Question: Why doesn't this page validate?
<URL>
I think the XHTML code is okay, but the <URL> do not agree.
UPDATE: The XHTML code is generated by PHP, this are the first lines of code:
'''
echo '<!DOCTYPE html PUBLIC "-//W3C//DTD XHTML 1.0 Transitional//EN"';
echo PHP_EOL;
echo ' "http://www.w3.org/TR/xhtml1/DTD/xhtml1-transitional.dtd">';
echo PHP_EOL;
echo '<html xmlns="http://www.w3.org/1999/xhtml">';
echo PHP_EOL;
echo '<head>';
echo PHP_EOL;
'''
UPDATE2: Maybe it's more a PHP question. When I paste the generated XHTML code into <URL> I see a question mark at the first row:

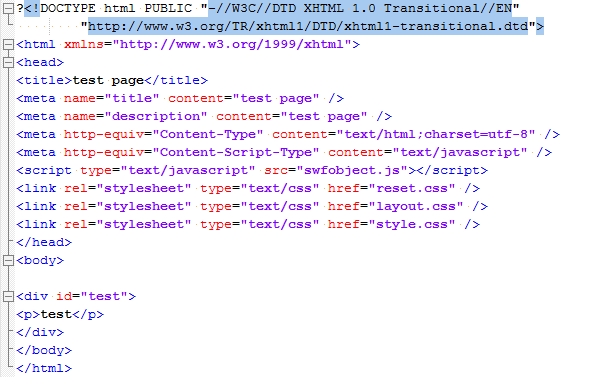
Answer: As per the <URL>
> Byte-Order Mark found in UTF-8 File.The Unicode Byte-Order Mark (BOM) in UTF-8 encoded files is known to cause problems for some text editors and older browsers. You may want to consider avoiding its use until it is better supported.
That's the reason for your error: the byte order mark is a zero-width space, and it's telling you that character isn't allowed in the prolog (before the doctype).
Re-save the file with a text editor that allows saving without a BOM (virtually everything except Notepad).